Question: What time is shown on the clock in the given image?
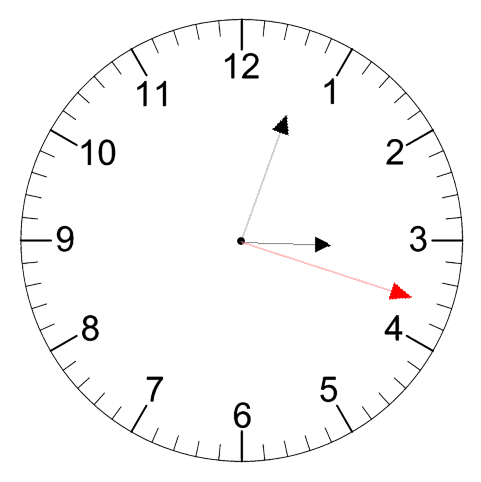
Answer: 03:03:18